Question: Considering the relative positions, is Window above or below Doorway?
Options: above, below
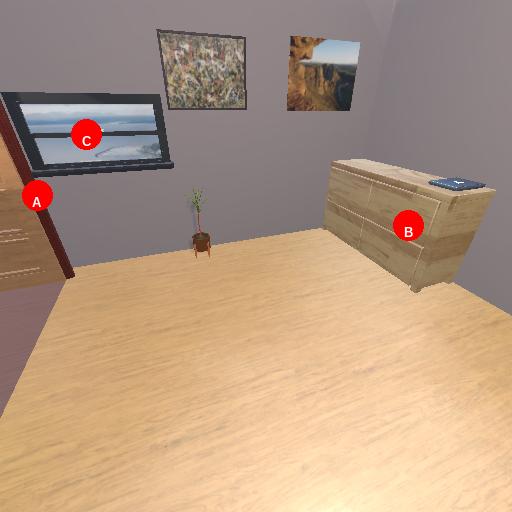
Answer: above